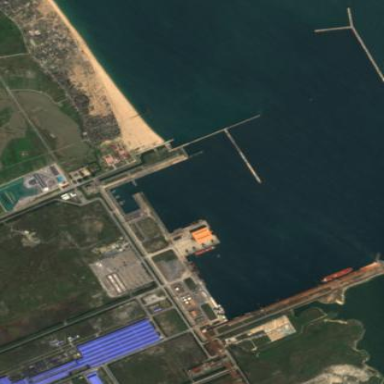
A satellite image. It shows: Industrial area designated as port.